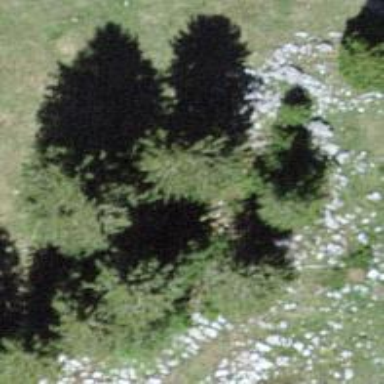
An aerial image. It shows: Needle-leaved tree in its natural environment.